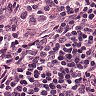
Metastatic tissue present: no